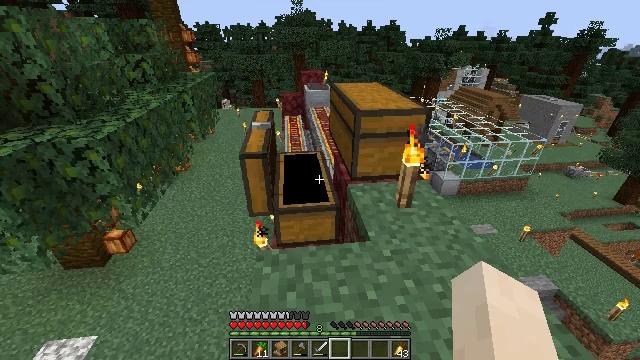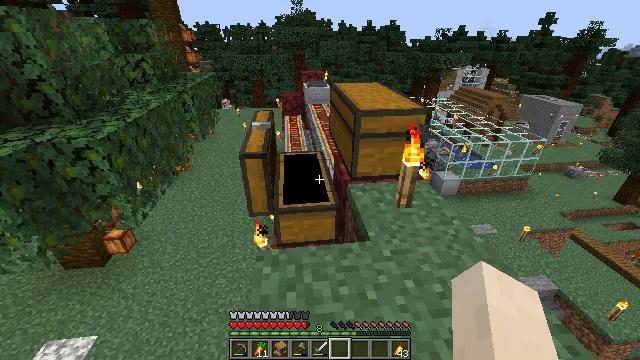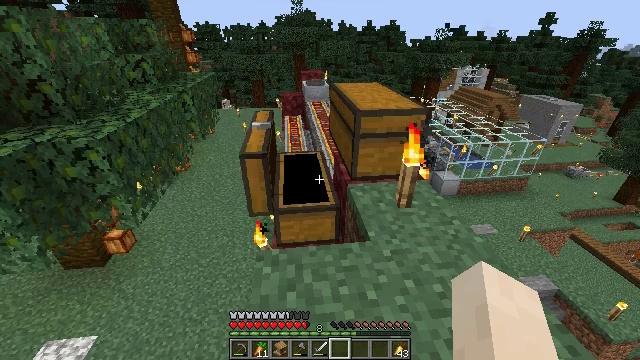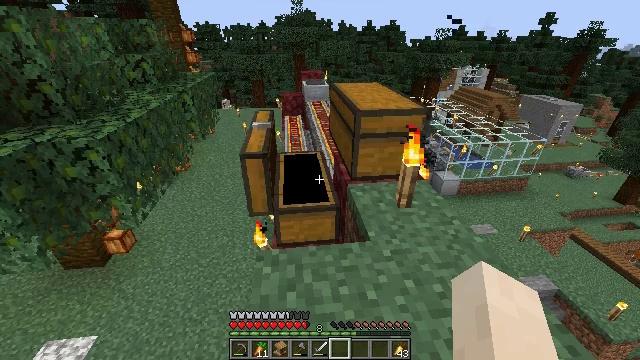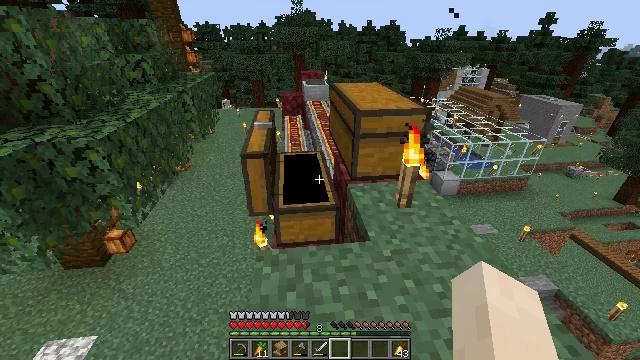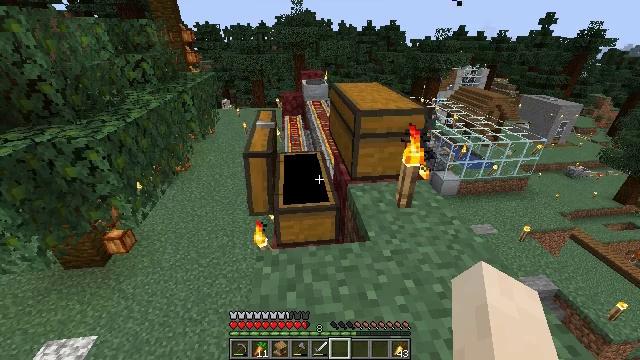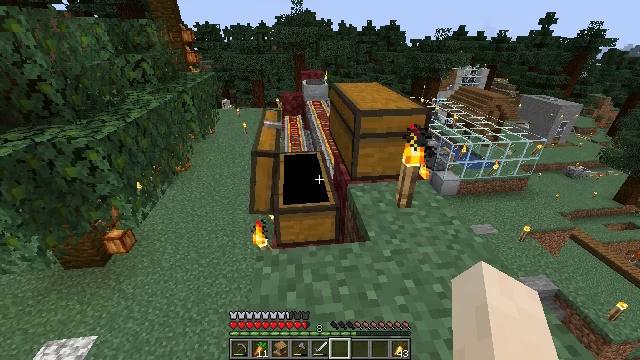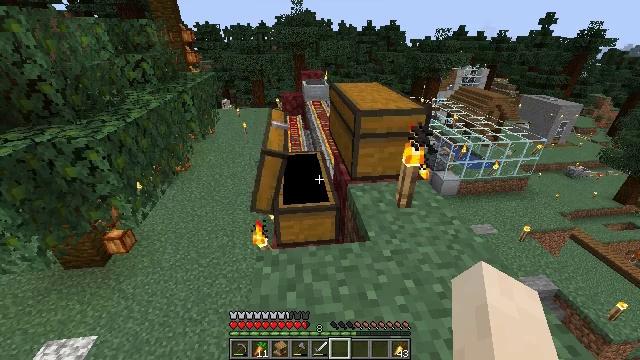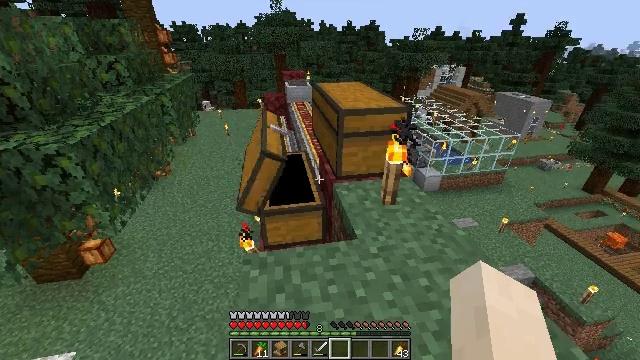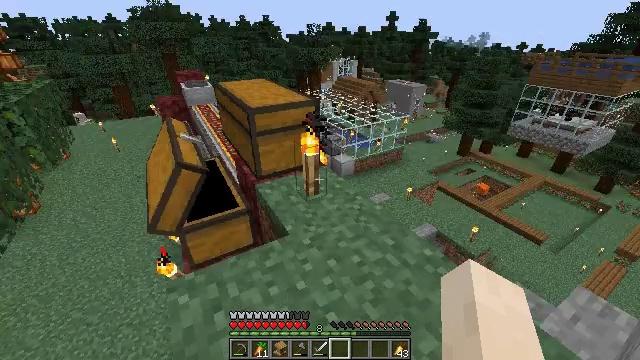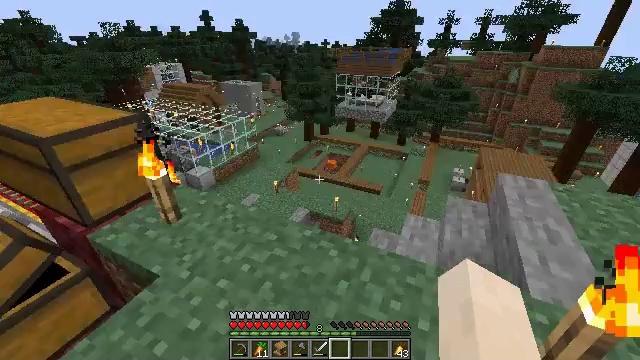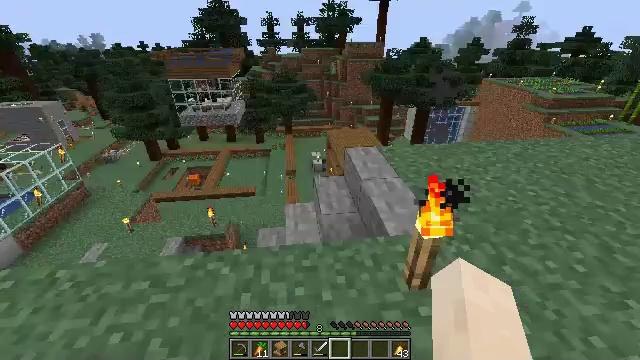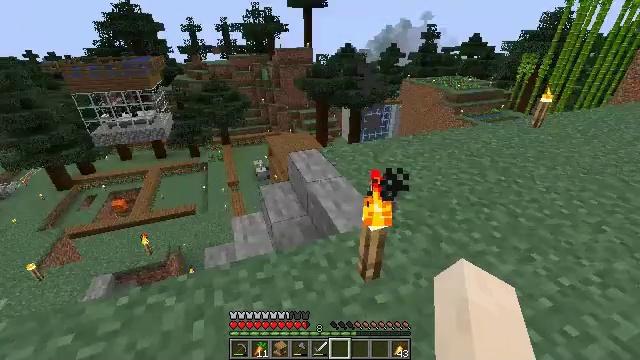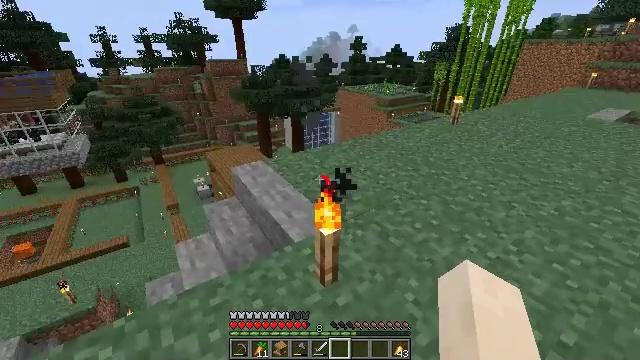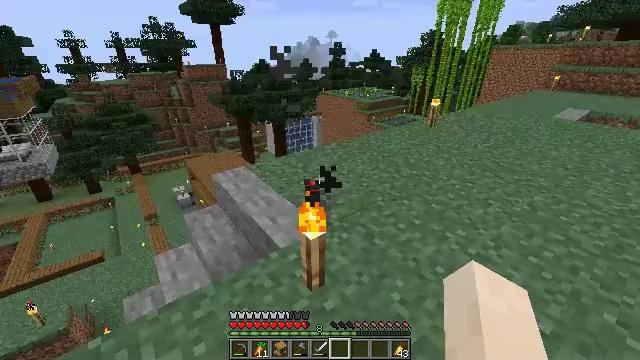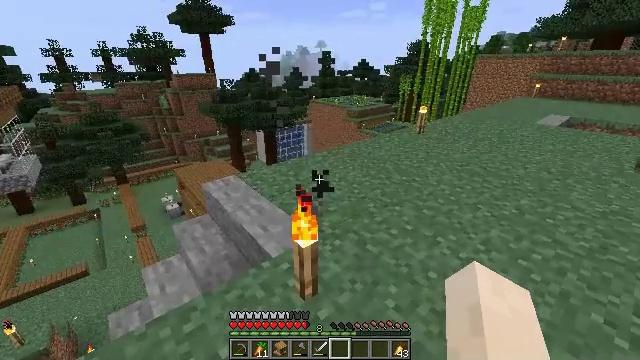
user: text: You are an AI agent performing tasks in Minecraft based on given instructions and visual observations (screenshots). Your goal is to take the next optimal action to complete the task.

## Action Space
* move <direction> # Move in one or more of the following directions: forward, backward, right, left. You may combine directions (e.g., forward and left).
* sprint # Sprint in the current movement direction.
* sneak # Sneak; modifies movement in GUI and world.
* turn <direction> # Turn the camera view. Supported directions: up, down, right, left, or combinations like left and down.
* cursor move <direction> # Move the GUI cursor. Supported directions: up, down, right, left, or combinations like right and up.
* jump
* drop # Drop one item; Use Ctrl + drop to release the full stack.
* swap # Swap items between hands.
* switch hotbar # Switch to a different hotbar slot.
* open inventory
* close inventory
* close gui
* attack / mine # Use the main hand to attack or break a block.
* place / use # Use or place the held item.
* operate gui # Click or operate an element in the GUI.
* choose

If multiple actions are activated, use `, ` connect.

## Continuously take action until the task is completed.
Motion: motion action
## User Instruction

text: Collect bamboo for crafting.
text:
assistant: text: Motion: no_op
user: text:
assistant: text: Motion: no_op
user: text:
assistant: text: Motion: no_op
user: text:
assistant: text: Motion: no_op
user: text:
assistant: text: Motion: no_op
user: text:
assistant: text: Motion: no_op
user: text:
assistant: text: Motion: no_op
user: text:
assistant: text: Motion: turn right
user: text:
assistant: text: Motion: turn right
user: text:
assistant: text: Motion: turn right
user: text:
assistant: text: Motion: turn right
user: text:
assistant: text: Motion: turn right and up
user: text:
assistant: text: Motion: turn right and up
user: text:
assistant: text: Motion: turn right
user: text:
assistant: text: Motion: turn right and up
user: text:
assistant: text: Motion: no_op
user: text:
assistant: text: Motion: turn right
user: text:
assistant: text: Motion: no_op
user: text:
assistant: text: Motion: no_op
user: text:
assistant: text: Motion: no_op
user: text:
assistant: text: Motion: no_op
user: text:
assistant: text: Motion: move forward, turn right and up
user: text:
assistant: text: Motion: move forward, turn right and up
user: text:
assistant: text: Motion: move forward, turn right and up
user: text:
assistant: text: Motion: move forward, turn right and up
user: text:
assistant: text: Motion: move forward
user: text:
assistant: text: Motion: move forward
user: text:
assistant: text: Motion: move forward, sprint
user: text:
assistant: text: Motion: move forward, sprint
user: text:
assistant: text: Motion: move forward, sprint